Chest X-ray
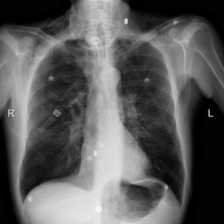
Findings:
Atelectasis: negative
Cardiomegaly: negative
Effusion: negative
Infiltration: positive
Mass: negative
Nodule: negative
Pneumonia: negative
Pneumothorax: negative
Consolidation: negative
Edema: negative
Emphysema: negative
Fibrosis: negative
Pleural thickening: negative
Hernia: negative